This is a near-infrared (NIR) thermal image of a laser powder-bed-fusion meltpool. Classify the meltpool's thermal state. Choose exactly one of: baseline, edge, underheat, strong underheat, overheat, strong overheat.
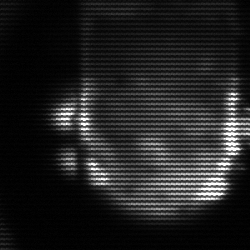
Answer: baseline